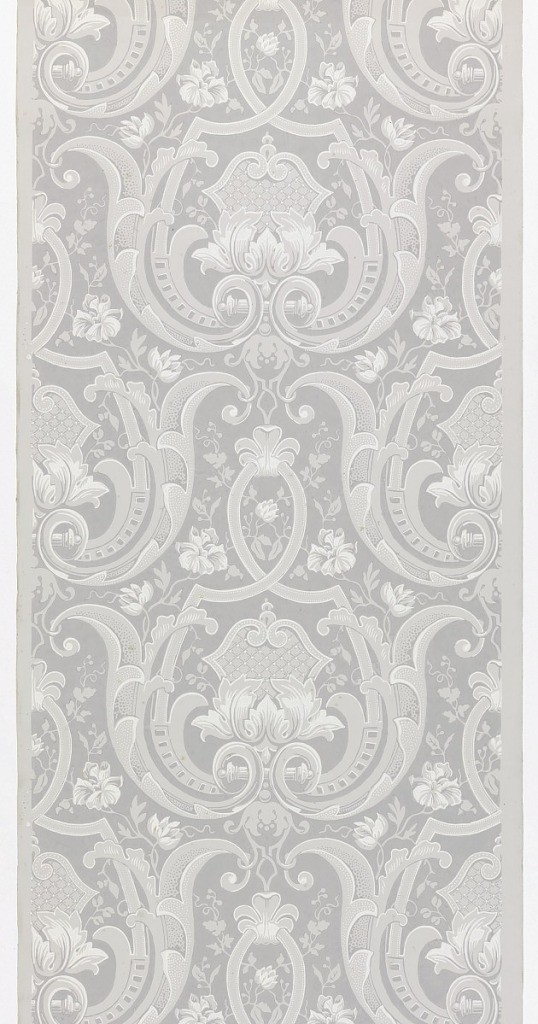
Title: Sidewall
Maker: Constantin Prinz zu Hohenlohe-Langenburg
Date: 1840
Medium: Block-printed paper
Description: Drop repeating motif. A large symmetrical foliate and strapwork frame enclosed a symmetrical diapered medallion, the base of which is enfolded in large leaves. Trailing roses in the spaces around the frames. Printed on gray ground.